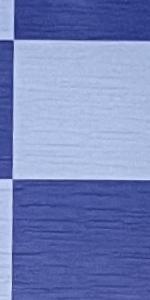
Label: Empty